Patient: sex M, age 52
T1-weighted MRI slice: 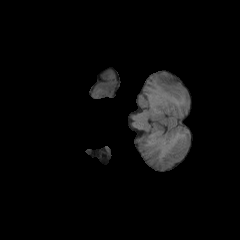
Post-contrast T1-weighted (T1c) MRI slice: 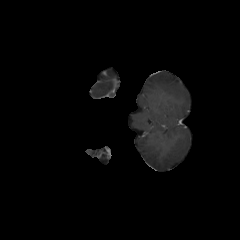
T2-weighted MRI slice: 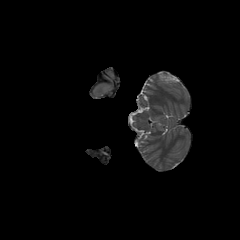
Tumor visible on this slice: no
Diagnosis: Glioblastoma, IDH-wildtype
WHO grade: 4